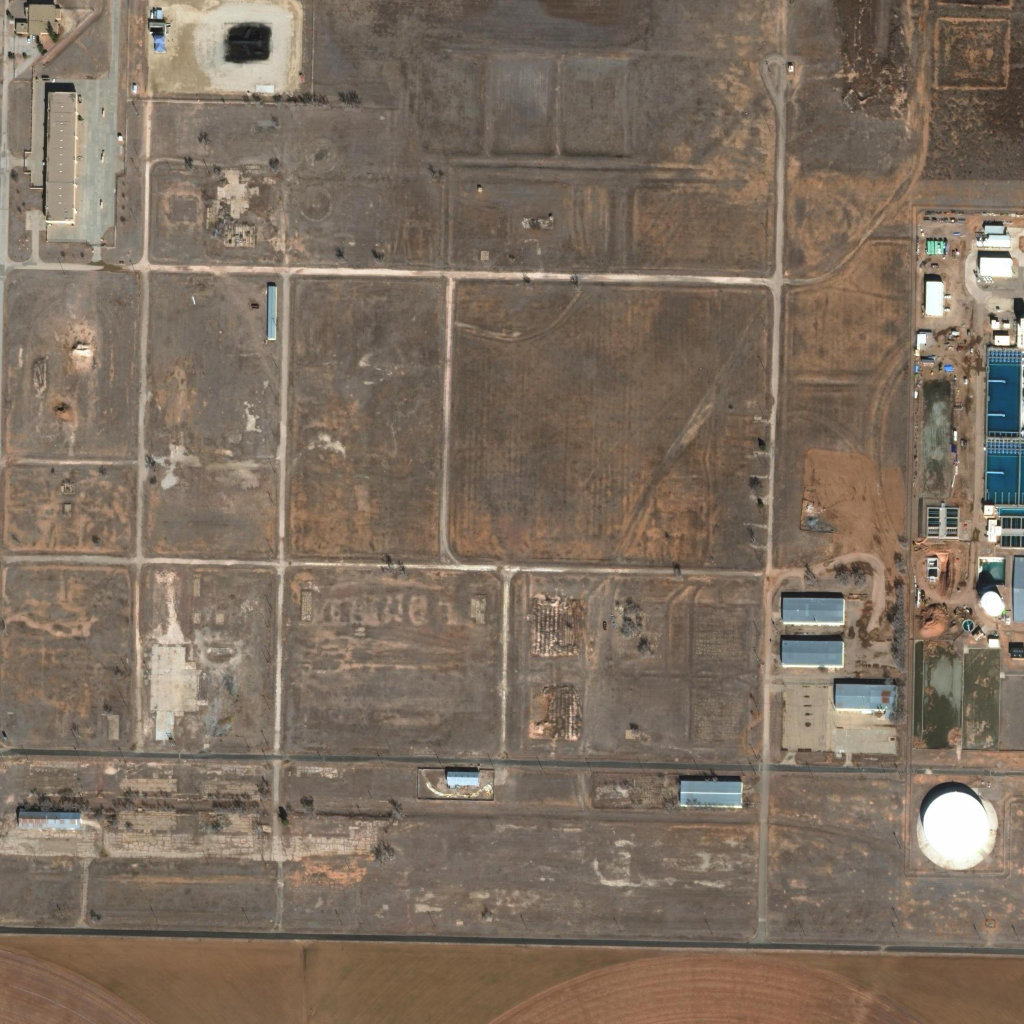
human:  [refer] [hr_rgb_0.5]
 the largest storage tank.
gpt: <box>[[89, 76, 97, 84, 0]]</box>